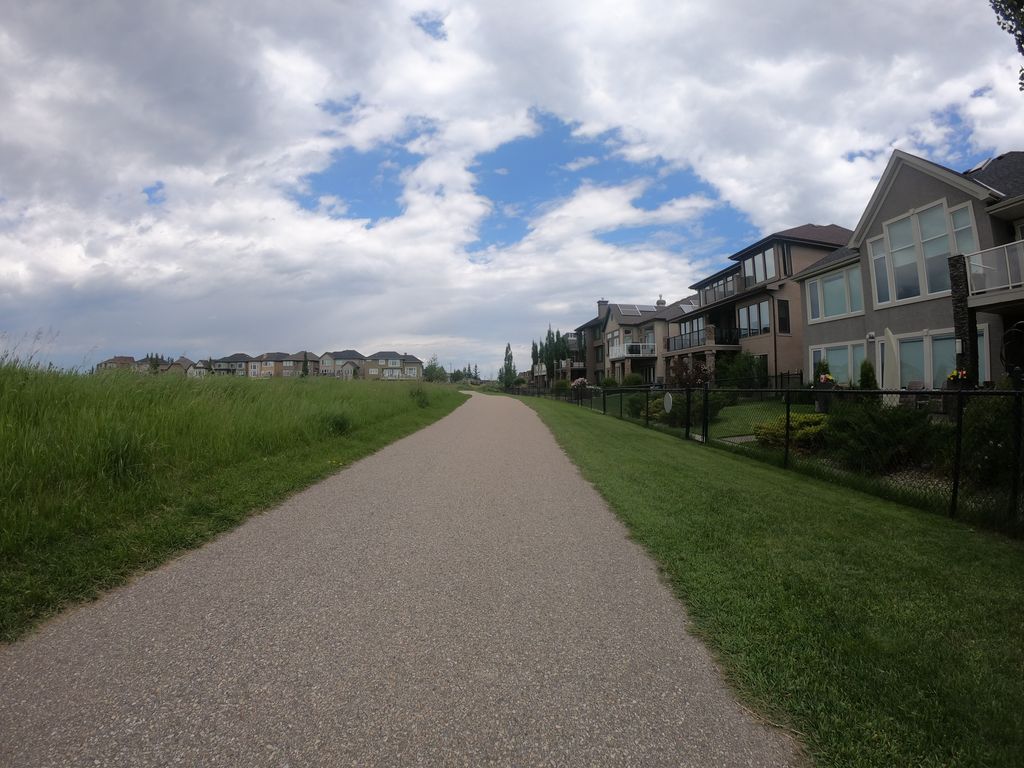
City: calgary